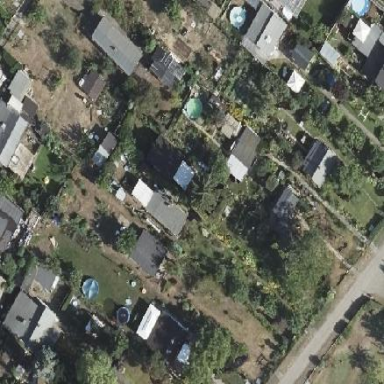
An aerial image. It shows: Plot within allotments.